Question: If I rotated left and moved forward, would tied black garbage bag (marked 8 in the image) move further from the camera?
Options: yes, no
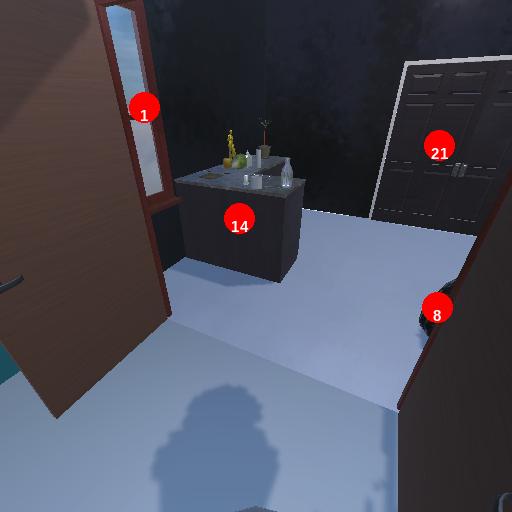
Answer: yes